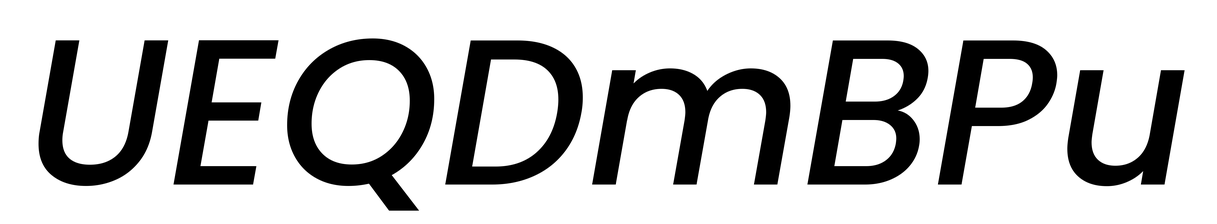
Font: Poppins-MediumItalic